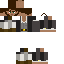
A male human skin with medium skin, wearing brown long hair dressed in a blue hoodie and brown pants, featuring a closed mouth.